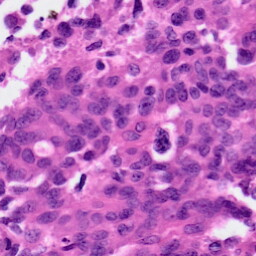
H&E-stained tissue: Ovarian